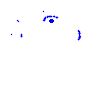
Particle: electron